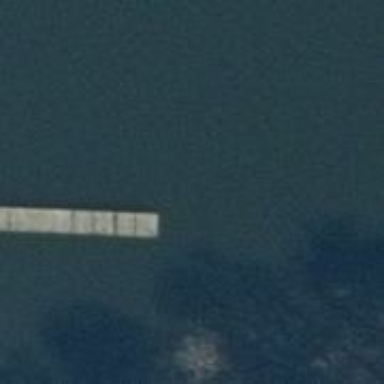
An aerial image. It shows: Man-made pier.